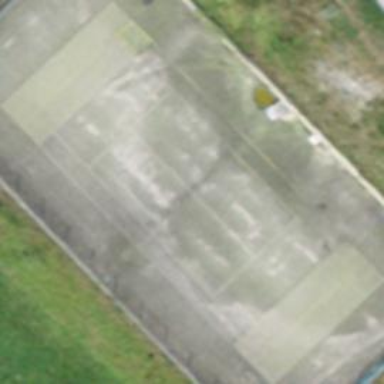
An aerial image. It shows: Tennis court in leisure pitch.